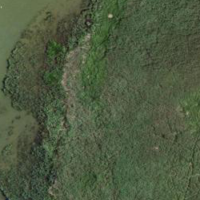
EUNIS habitat code: 16
Species observed at this site:
Falco peregrinus